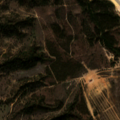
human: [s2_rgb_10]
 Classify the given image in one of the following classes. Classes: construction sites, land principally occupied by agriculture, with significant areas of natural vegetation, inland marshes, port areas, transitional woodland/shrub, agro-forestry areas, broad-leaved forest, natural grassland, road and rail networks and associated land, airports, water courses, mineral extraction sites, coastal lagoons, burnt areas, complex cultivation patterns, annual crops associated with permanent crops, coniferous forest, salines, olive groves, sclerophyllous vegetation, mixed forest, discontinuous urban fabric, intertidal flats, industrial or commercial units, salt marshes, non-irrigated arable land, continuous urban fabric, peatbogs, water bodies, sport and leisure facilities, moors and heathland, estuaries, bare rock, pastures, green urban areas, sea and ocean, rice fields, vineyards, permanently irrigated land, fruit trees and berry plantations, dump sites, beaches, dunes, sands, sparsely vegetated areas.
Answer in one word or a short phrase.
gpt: airports, agro-forestry areas, broad-leaved forest, coniferous forest, natural grassland, transitional woodland/shrub